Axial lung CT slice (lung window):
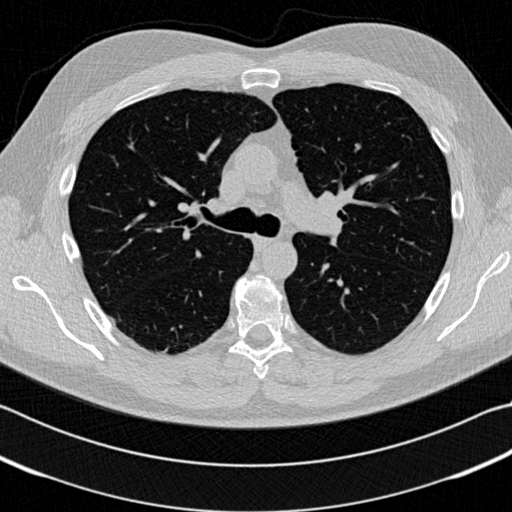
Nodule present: no